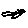
Label: bird